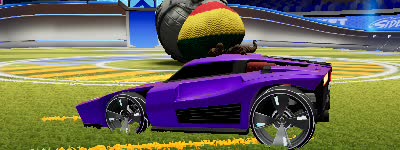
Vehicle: breakout